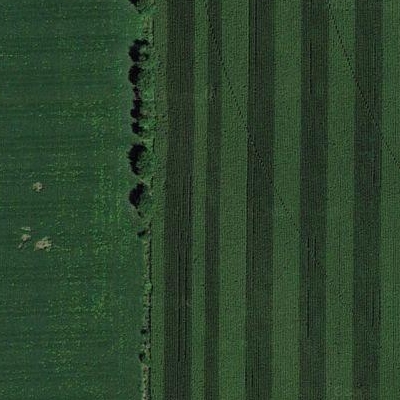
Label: Field